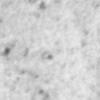
Label: no_change